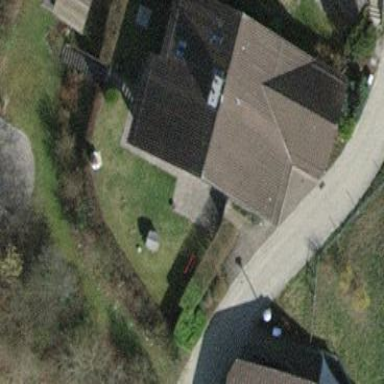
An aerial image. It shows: Detached building.